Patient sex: F
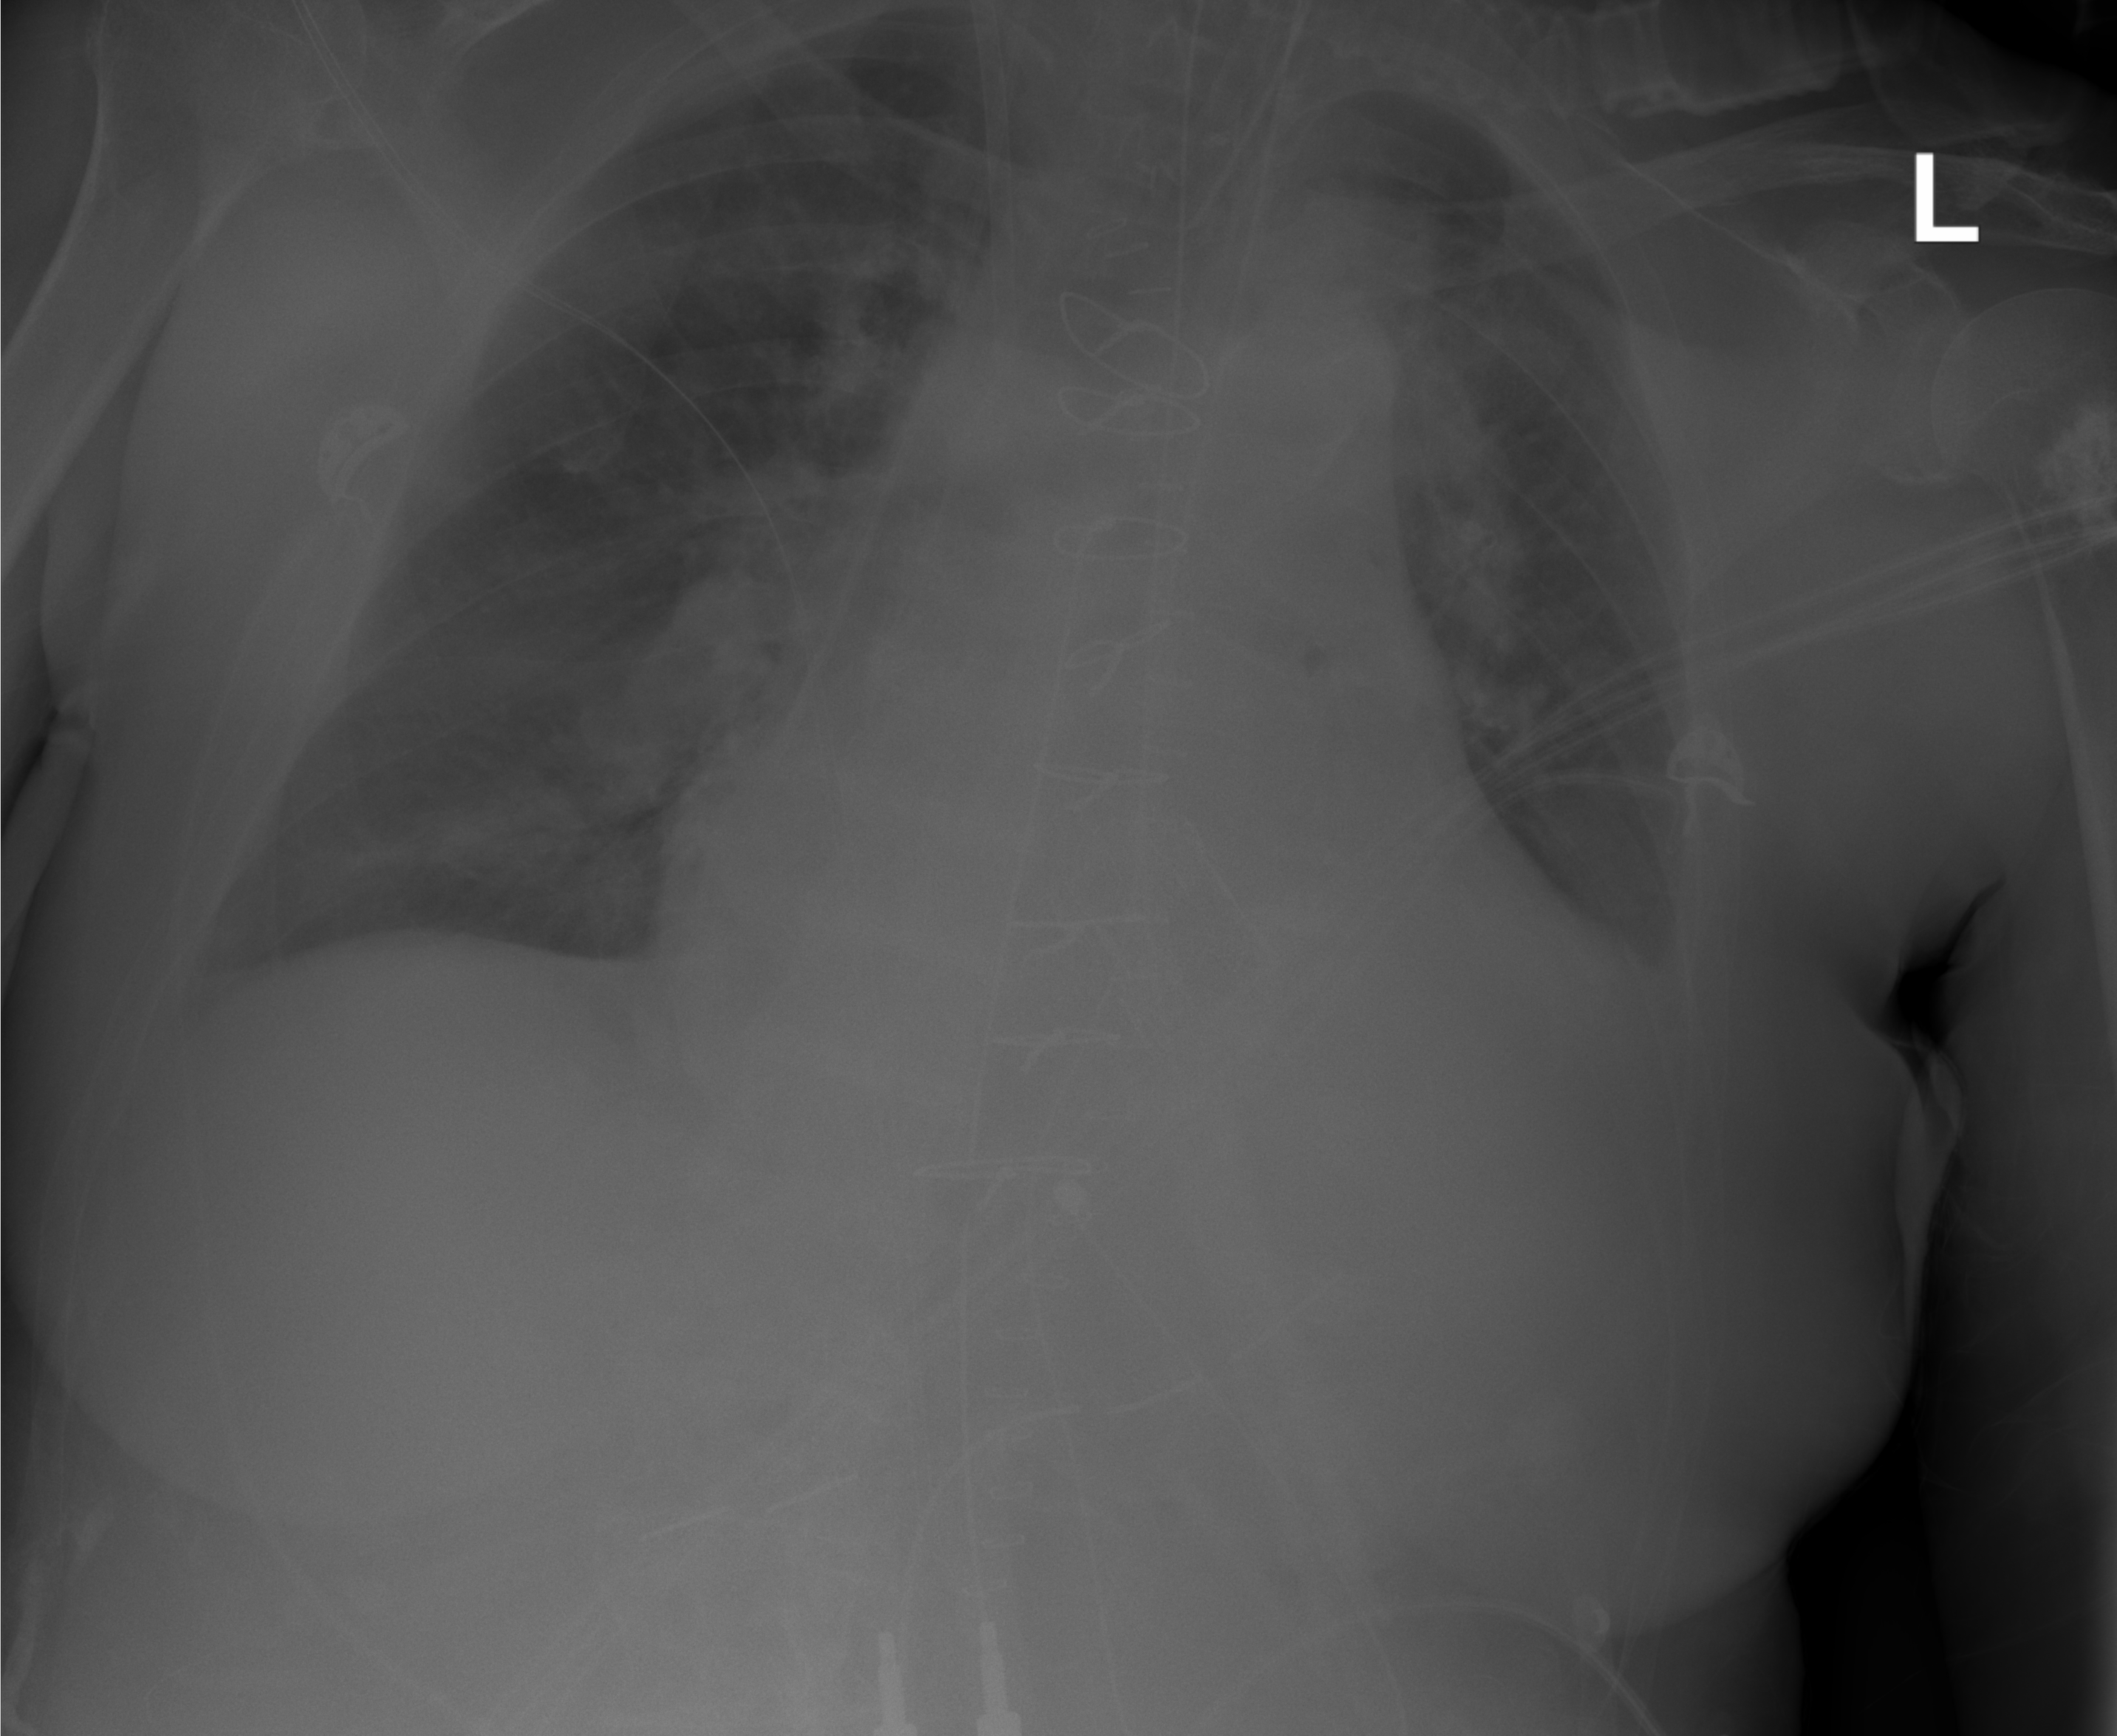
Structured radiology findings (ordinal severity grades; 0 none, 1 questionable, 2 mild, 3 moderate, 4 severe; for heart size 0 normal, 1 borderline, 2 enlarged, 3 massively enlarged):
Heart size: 3
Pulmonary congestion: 0
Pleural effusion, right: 0
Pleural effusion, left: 2
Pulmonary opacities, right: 0
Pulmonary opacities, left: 0
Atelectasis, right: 0
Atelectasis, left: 1